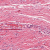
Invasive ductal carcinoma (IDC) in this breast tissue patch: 0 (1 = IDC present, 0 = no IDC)